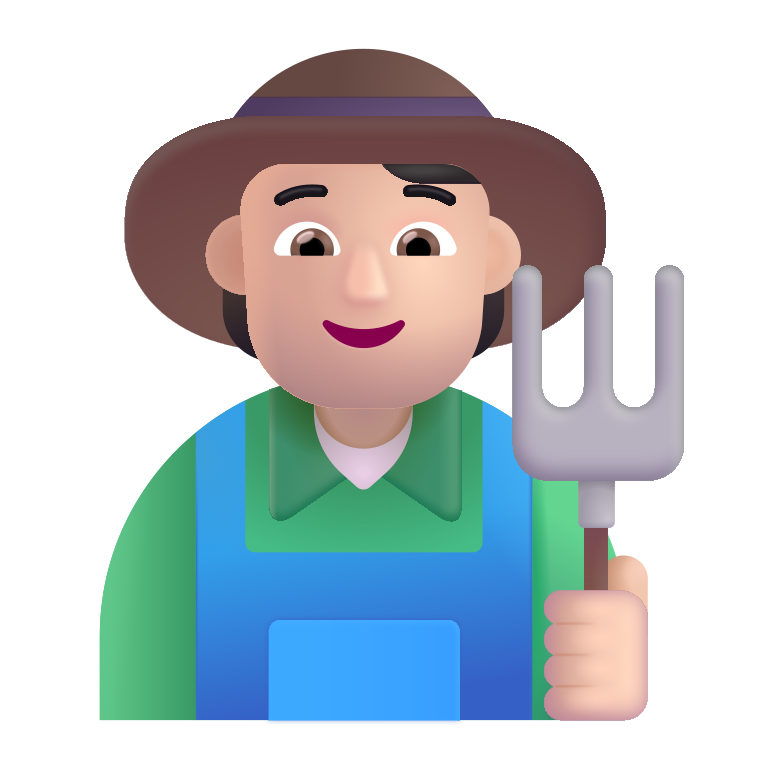
farmer color light